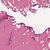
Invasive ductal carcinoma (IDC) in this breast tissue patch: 0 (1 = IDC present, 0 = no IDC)